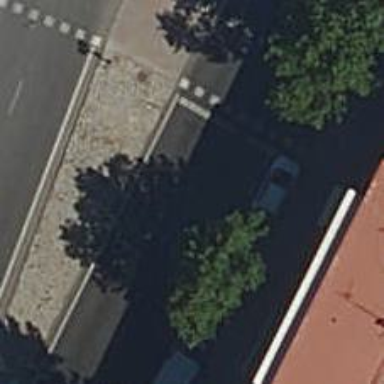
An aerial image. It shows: Road with traffic signals.